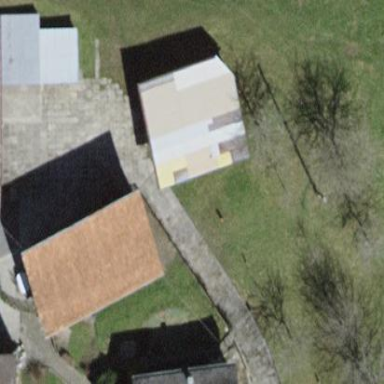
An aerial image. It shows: Shed.